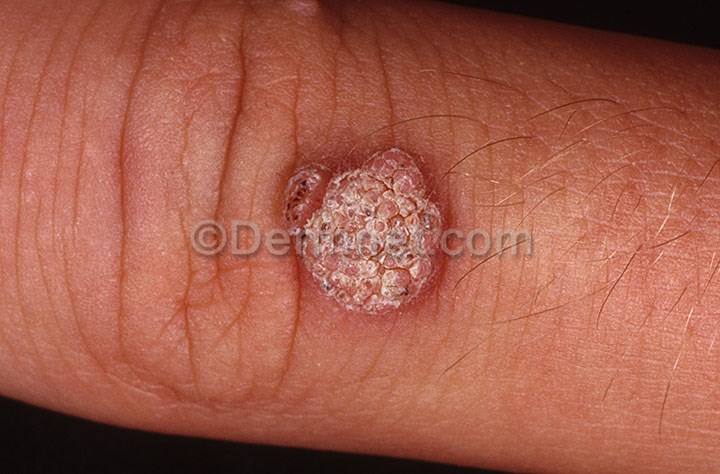
Disease: Warts Molluscum and other Viral Infections